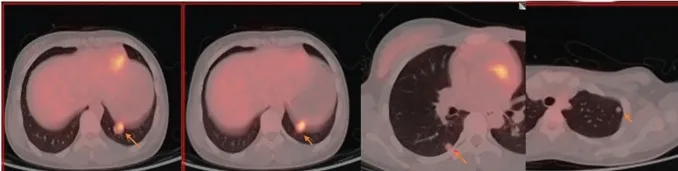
(B) The 18F-FDG PET/CT showed an increased FDG uptake of the largest left pulmonary nodule (inferior lobe; SUVmax, 3.9) and mild FDG uptake of the multiple pulmonary nodules.
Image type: radiology (pet)